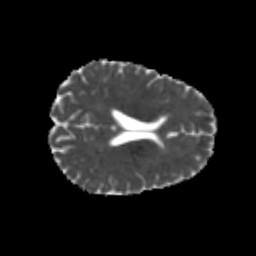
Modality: MD
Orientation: axial
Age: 26
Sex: female
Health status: healthy
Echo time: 0.074 s